Question: What is this Type in .NET? I am using reflection to get a list of all the classes and this one turns up.
What is it? where does it come from? How is the name DisplayClass1 chosen? I search the sources and didnt see anything. What does the '<>' mean? what does the 'c__' mean? is there reference?

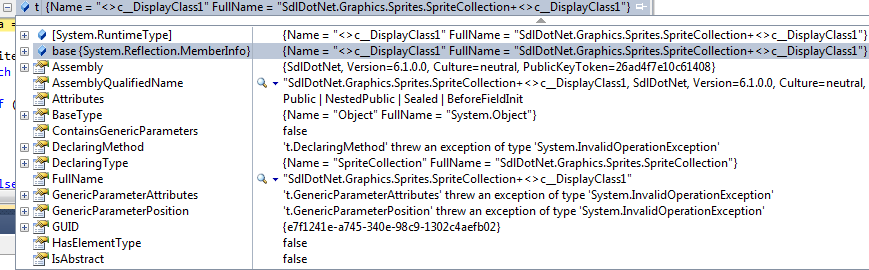
Answer: It's almost certainly a class generated by the compiler due to a lambda expression or anonymous method. For example, consider this code:
'''
using System;
class Test
{
static void Main()
{
int x = 10;
Func<int, int> foo = y => y + x;
Console.WriteLine(foo(x));
}
}
'''
That gets compiled into:
'''
using System;
class Test
{
static void Main()
{
ExtraClass extra = new ExtraClass();
extra.x = 10;
Func<int, int> foo = extra.DelegateMethod;
Console.WriteLine(foo(x));
}
private class ExtraClass
{
public int x;
public int DelegateMethod(int y)
{
return y + x;
}
}
}
'''
... except using '<>c_displayClass1' as the name instead of 'ExtraClass'. This is an in that it isn't valid C# - which means the C# compiler knows for sure that it won't appear in your own code and clash with its choice.
The exact manner of compiling anonymous functions is implementation-specific, of course - as is the choice of name for the extra class.
The compiler also generates extra classes for iterator blocks and (in C# 5) async methods and delegates.